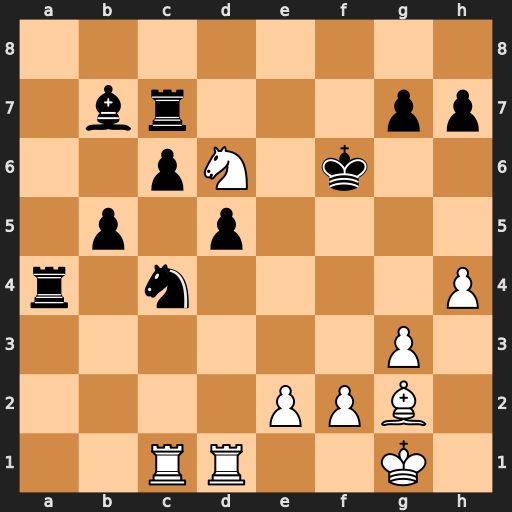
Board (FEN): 8/1br3pp/2pN1k2/1p1p4/r1n4P/6P1/4PPB1/2RR2K1
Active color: w
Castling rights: -
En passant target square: -
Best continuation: Ne8+ Ke7 Nxc7